Interaction volume radius: 10 \u00c5
Interaction volume height: 30 \u00c5
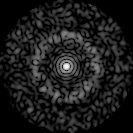
Disorder parameter: 0.8486